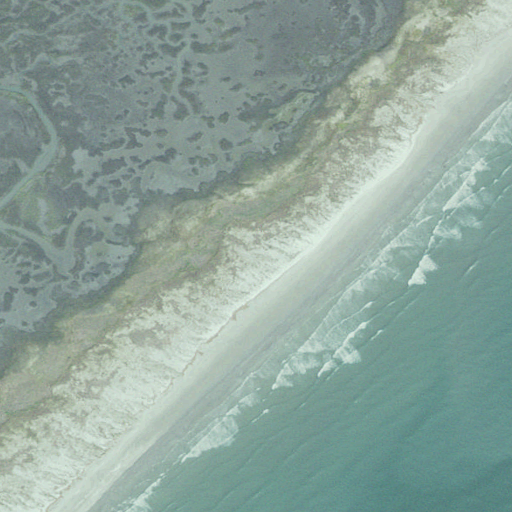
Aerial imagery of island in Virginia named Smith Island containing herbaceous wetlands, open water, and barren land